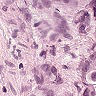
Metastatic tissue present: yes